Question: So i want to create a stacked bar chart, with frequency counts printed for each
fill factor.
<URL>
This question places the counts in the center of each segment, but the user specifies the values. In this example we dont input the specific value, and I am seeking an r function that automatically calcualtes counts.
Take the following data for example.
'''
set.seed(123)
a <- sample(1:4, 50, replace = TRUE)
b <- sample(1:10, 50, replace = TRUE)
data <- data.frame(a,b)
data$c <- cut(data$b, breaks = c(0,3,6,10), right = TRUE,
labels = c ("M", "N", "O"))
head(data)
ggplot(data, aes(x = a, fill = c)) + geom_bar(position="fill")
'''
So I want to print a "n= .." for M,N and O value in 1,2,3 and 4
So the end result looks like

Similiar to this question, however we do not have fr
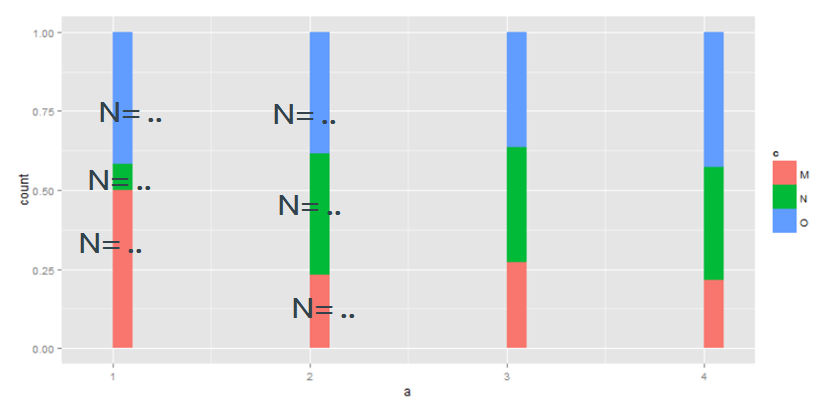
Answer: Try the following:
'''
obj <- ggplot_build(p)$data[[1]]
# some tricks for getting centered the y-positions:
library(dplyr)
y_cen <- obj[["y"]]
y_cen[is.na(y_cen)] <- 0
y_cen <- (y_cen - lag(y_cen))/2 + lag(y_cen)
y_cen[y_cen == 0 | y_cen == .5] <- NA
p + annotate("text", x = obj[["x"]], y = y_cen, label = paste("N = ", obj[["count"]]))
'''
Which gives: